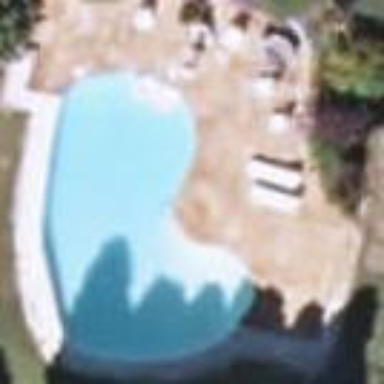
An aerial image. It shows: Swimming pool located in leisure land.